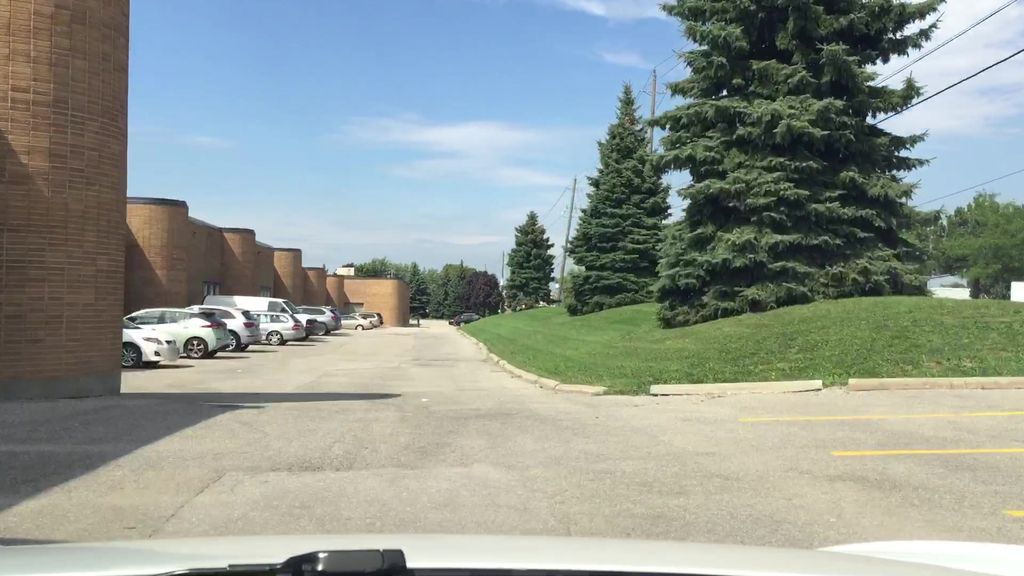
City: toronto